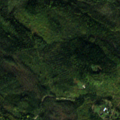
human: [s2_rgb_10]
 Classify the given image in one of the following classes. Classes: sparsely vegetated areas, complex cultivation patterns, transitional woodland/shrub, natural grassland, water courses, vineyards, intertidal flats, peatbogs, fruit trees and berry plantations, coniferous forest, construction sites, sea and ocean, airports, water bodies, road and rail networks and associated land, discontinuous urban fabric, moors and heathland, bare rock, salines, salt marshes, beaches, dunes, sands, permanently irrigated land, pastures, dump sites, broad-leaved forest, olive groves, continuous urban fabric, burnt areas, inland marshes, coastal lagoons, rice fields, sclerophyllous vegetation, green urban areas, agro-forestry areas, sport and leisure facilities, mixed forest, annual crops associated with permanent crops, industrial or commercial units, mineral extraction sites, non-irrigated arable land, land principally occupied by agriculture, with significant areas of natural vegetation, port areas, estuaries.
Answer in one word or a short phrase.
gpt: coniferous forest, mixed forest, transitional woodland/shrub